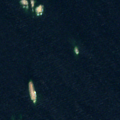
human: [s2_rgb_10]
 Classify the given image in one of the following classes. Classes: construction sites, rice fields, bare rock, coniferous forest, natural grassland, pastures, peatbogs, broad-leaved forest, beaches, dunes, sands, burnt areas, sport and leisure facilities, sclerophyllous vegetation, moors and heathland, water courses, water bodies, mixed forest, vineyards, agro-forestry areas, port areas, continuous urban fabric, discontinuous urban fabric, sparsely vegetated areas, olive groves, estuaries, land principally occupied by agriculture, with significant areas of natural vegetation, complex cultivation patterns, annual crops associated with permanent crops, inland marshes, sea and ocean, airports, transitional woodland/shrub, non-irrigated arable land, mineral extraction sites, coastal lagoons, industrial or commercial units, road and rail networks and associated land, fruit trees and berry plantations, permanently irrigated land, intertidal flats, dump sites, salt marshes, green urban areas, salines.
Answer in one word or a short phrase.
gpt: sea and ocean